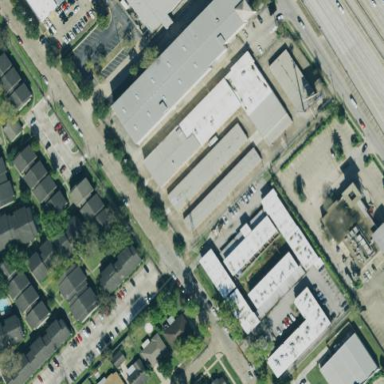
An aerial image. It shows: Storage rental shop called Public Storage located in building.